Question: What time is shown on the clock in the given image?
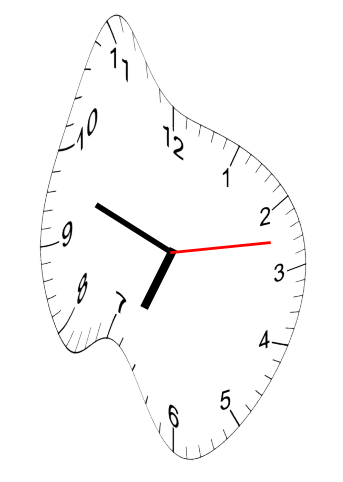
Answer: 06:48:13